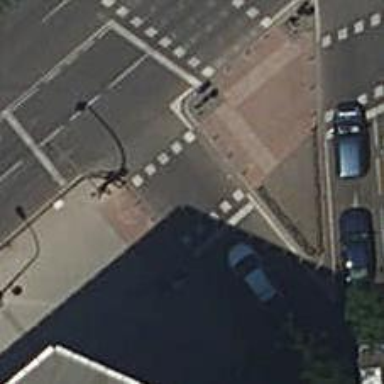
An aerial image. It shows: Traffic signals at road crossing.